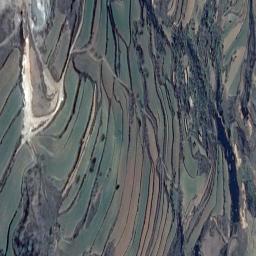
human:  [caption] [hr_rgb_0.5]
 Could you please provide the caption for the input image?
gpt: There is a red house in the open space between the terraces .

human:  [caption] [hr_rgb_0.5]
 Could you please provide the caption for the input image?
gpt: The greenery is denser on the right side of the terrace .

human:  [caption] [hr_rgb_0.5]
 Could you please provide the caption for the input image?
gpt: The bare and green terrace is next to some trees .

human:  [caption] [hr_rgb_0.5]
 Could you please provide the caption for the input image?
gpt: A large layer of brown and green mixed terraces .

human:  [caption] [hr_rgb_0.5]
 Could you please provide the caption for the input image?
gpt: There are many green terraces arranged irregularly .